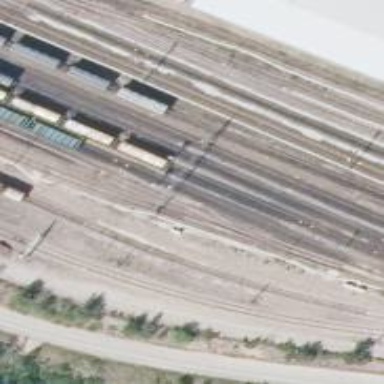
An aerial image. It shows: Rail yard with electrified contact lines for the railway.